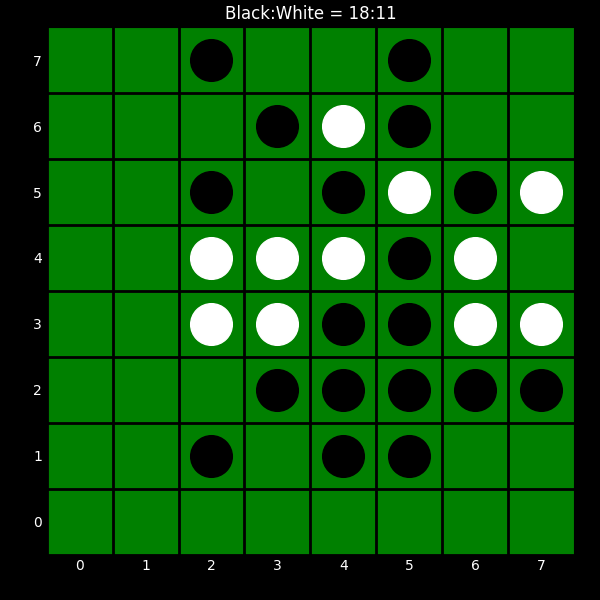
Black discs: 18
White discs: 11